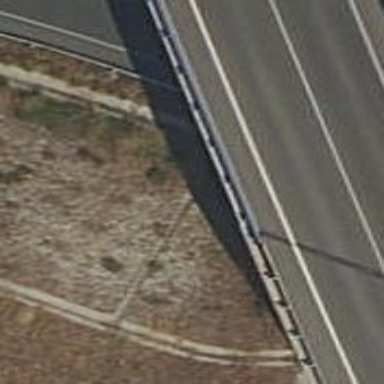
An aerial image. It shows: Guard rail as barrier.